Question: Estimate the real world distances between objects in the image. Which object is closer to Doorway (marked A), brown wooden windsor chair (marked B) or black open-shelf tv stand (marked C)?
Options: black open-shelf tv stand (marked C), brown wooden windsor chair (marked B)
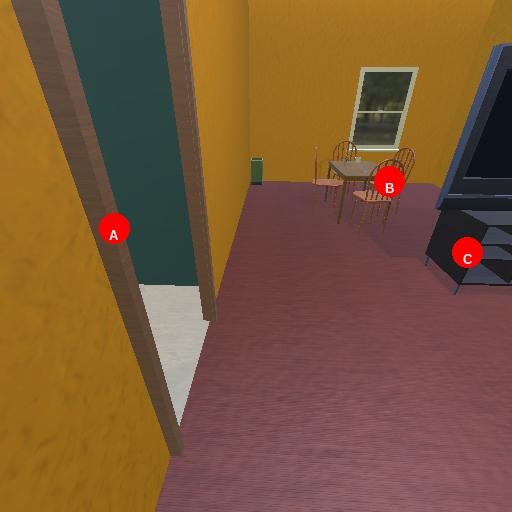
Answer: black open-shelf tv stand (marked C)